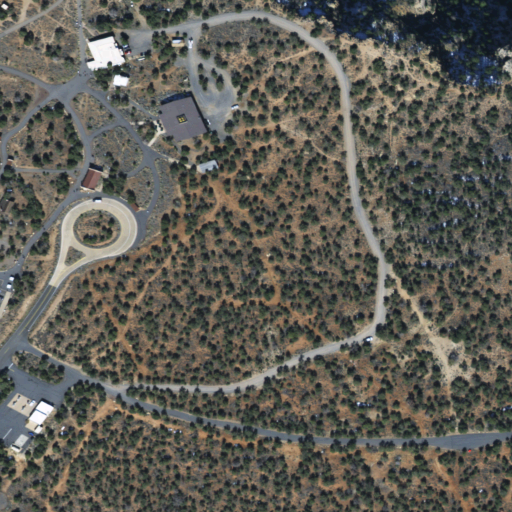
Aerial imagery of mountain in Arizona named Desert View Point containing evergreen forest, shrub, low intensity development, medium intensity development, open development, and grassland